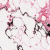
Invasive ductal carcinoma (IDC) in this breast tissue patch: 0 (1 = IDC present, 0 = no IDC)